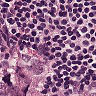
Metastatic tissue present: yes